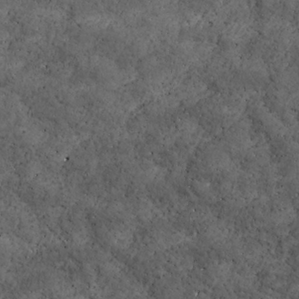
Label: non_frost